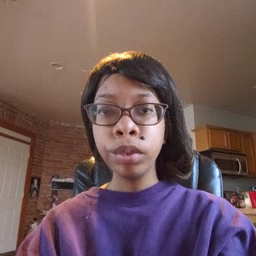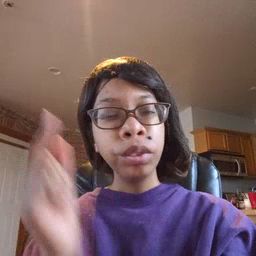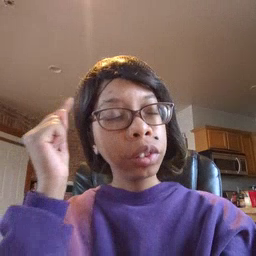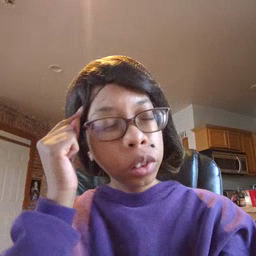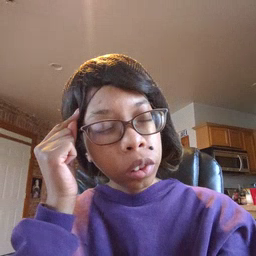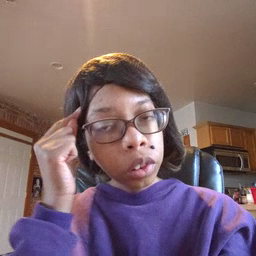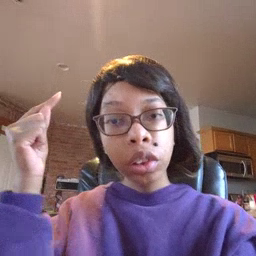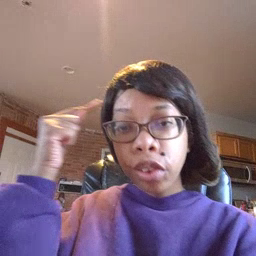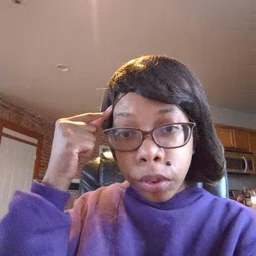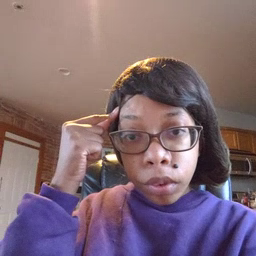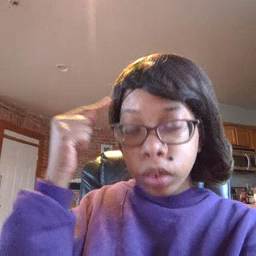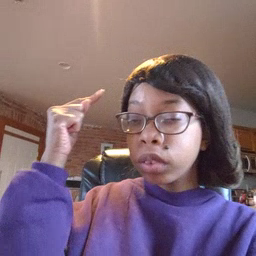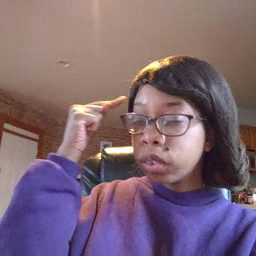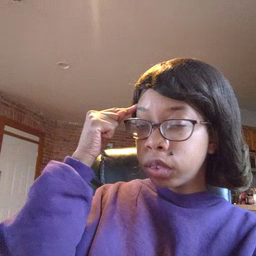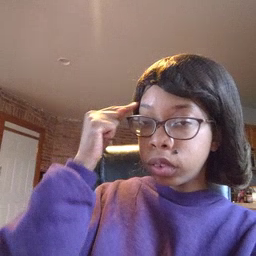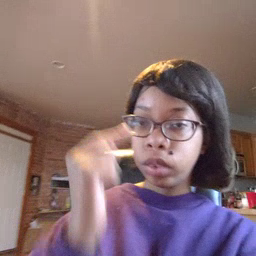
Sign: think